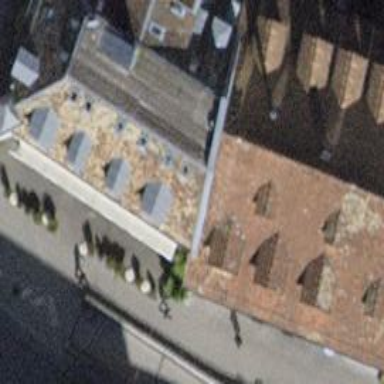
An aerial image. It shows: Restaurant.